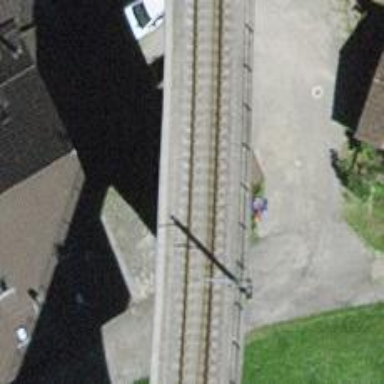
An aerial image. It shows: Viaduct bridge with single electrified rail track featuring contact line.